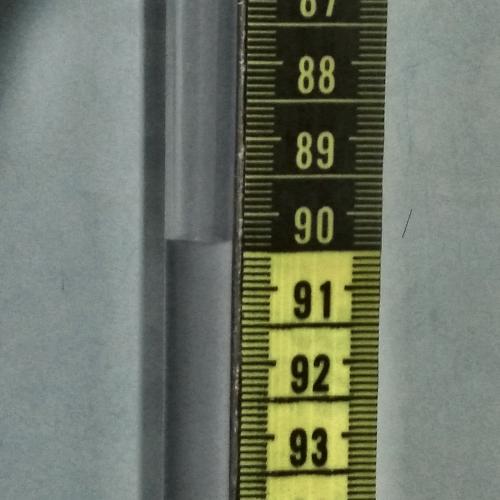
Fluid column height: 90.4 cm